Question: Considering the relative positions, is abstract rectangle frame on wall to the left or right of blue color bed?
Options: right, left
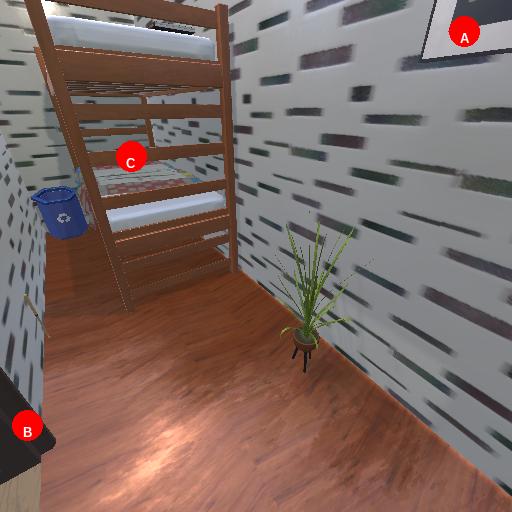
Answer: right